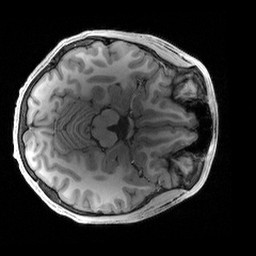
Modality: T1w
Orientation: axial